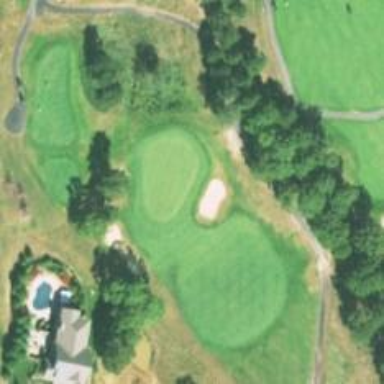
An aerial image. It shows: View of golf hole.